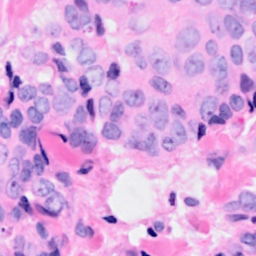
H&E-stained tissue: Breast